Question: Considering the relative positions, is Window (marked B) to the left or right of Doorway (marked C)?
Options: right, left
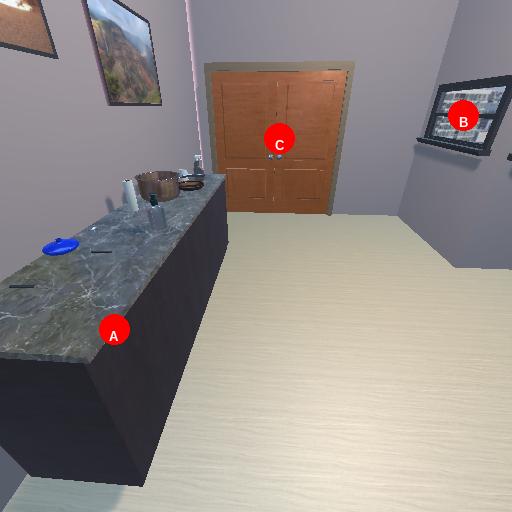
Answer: right